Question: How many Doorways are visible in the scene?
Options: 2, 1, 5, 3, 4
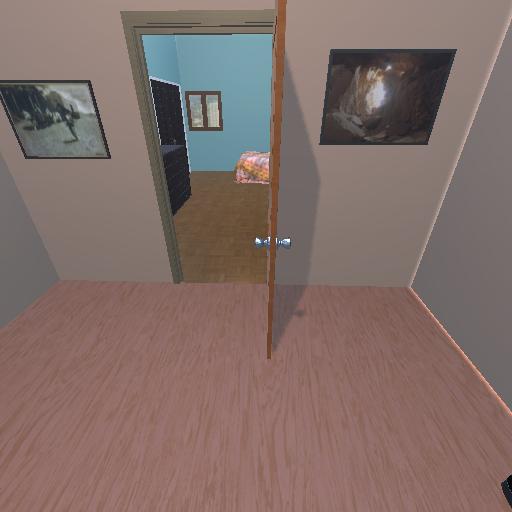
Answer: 2